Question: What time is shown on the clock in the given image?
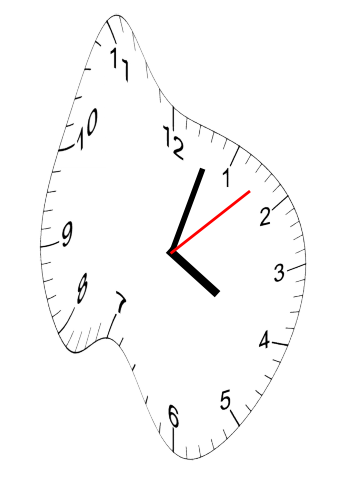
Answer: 04:03:08